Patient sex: M
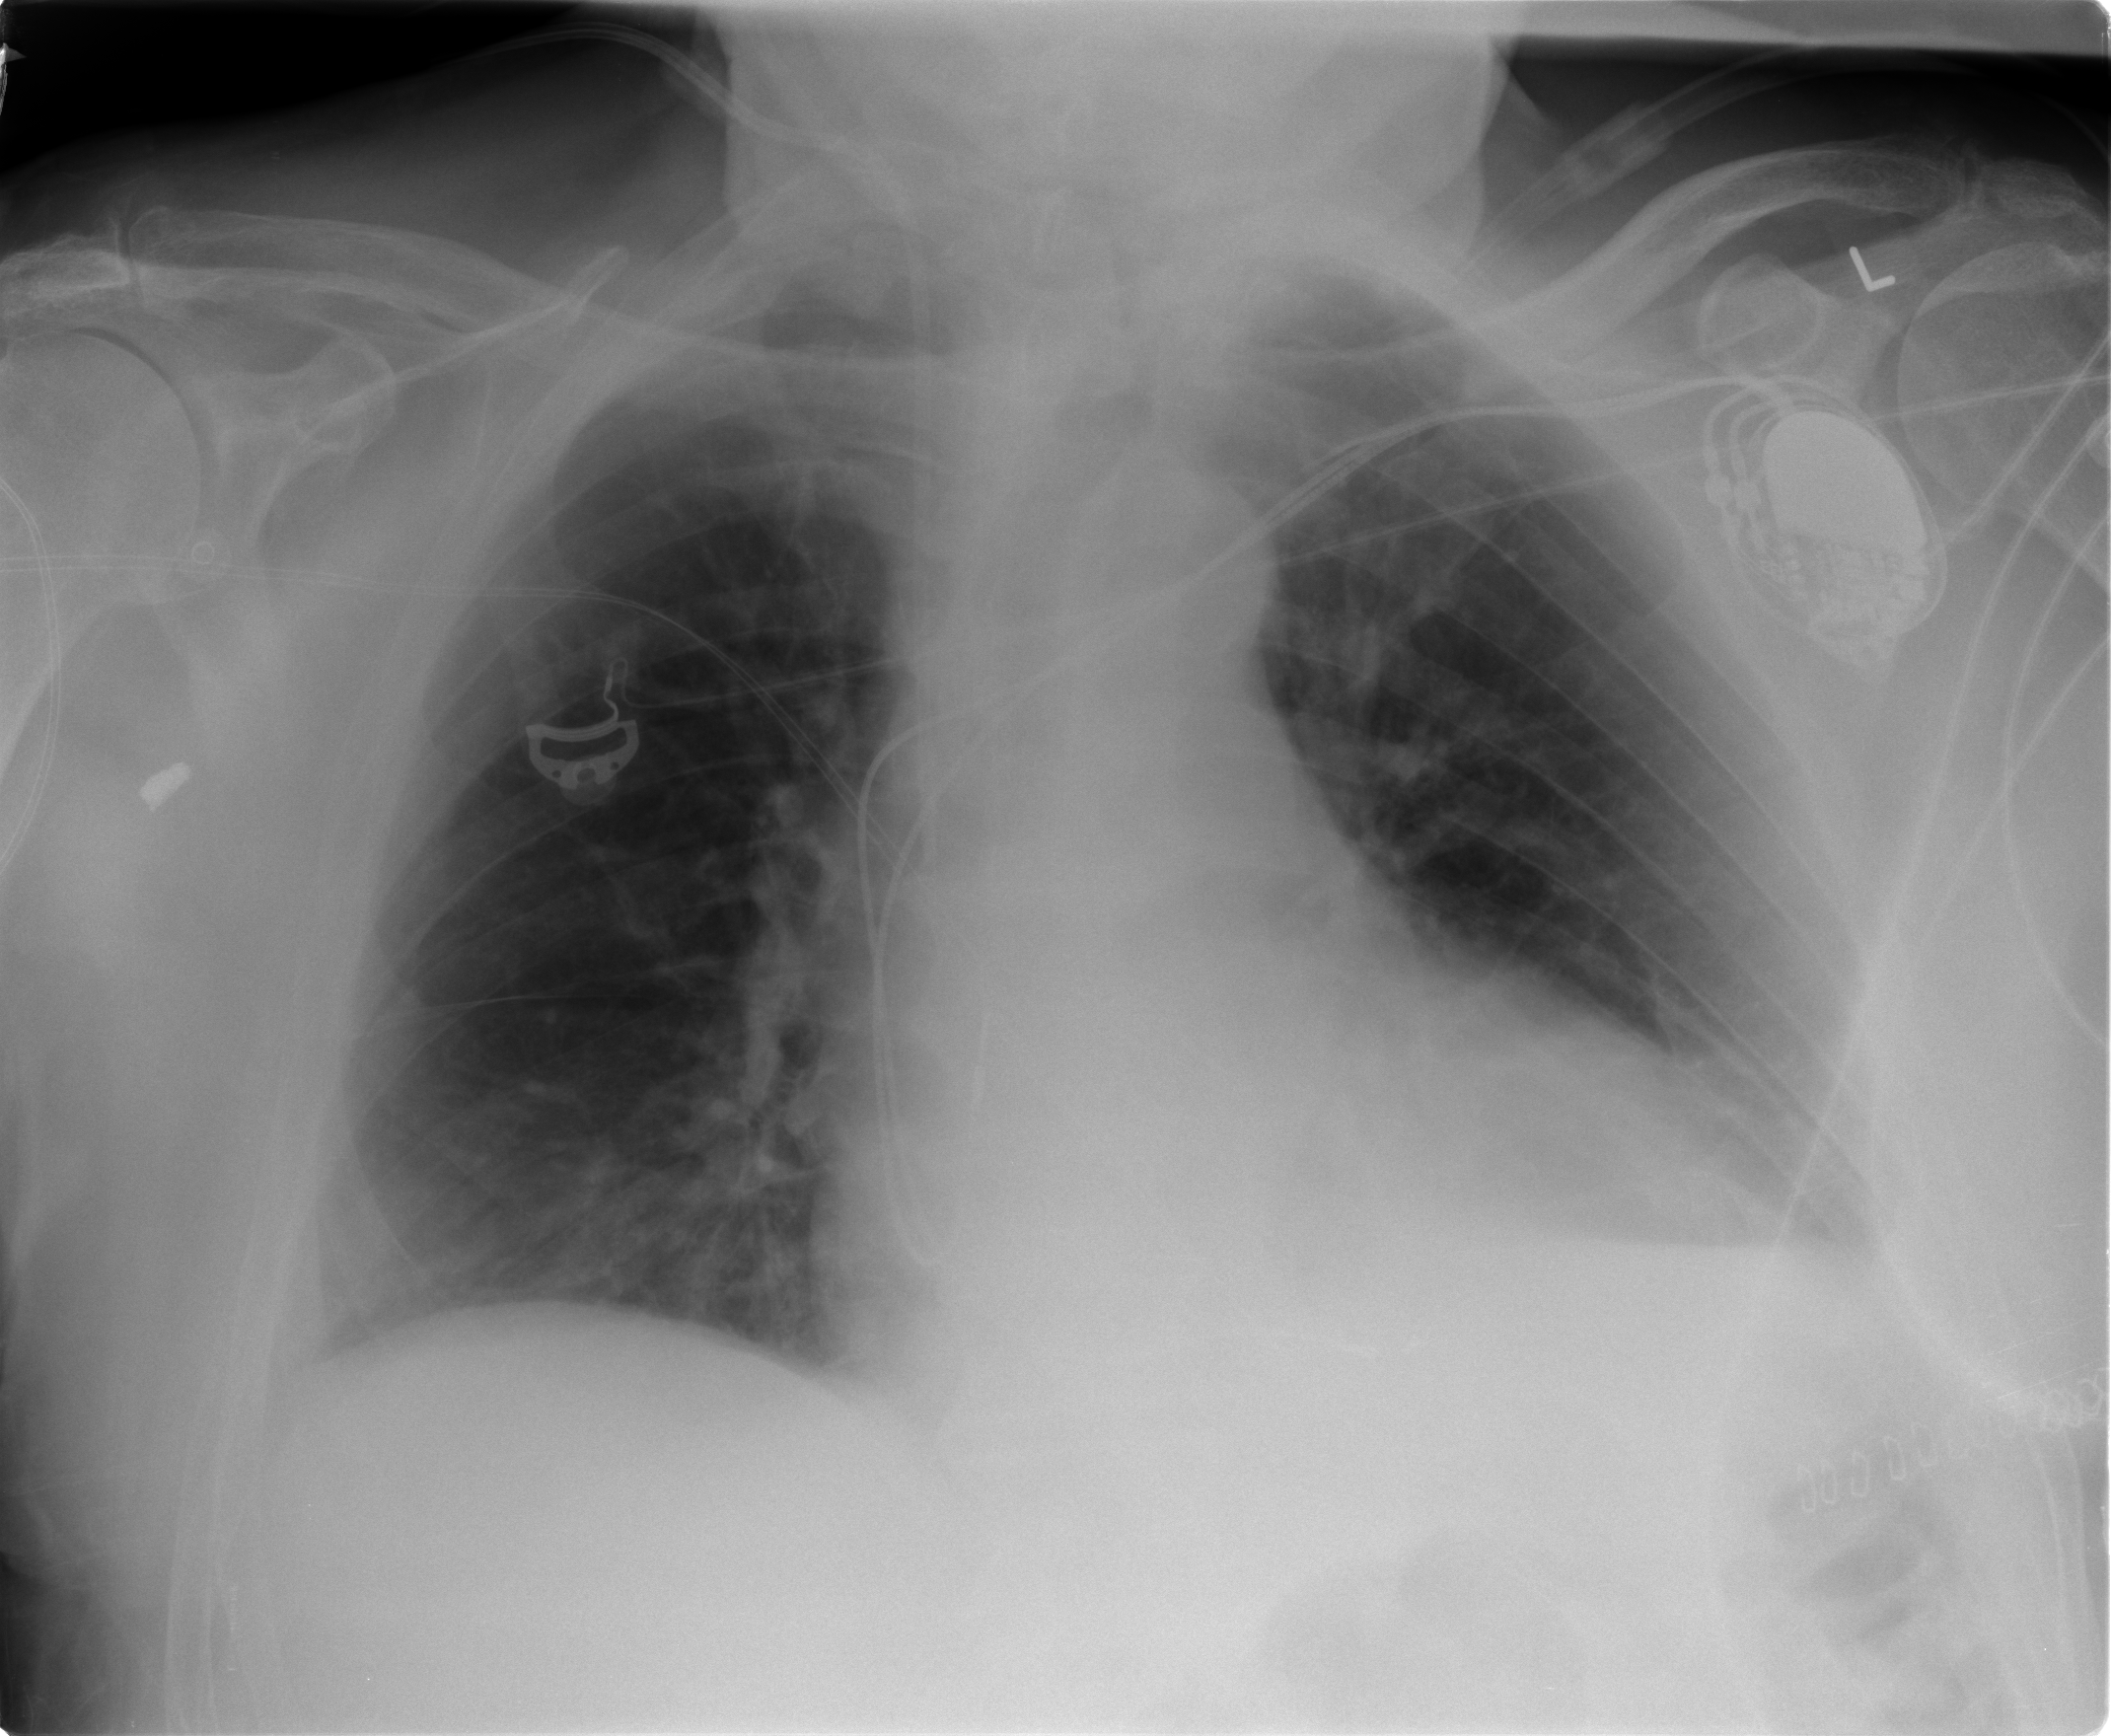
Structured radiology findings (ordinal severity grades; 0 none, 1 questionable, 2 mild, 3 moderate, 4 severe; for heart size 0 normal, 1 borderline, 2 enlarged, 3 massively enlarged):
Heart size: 0
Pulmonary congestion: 0
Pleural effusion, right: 1
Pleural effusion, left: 2
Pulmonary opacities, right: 0
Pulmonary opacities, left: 0
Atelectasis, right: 1
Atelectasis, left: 2